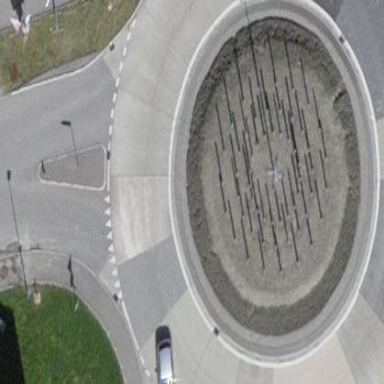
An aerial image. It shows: Roundabout at primary highway.